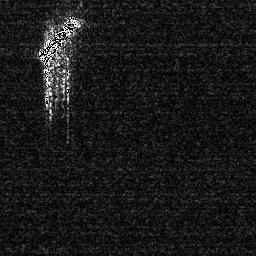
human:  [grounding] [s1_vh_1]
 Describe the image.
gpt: In the satellite image, there is  <ref>1 large ship </ref> <box>[[12, 4, 31, 25, 0]]</box> located at top left.